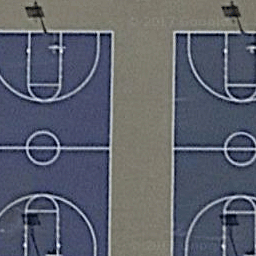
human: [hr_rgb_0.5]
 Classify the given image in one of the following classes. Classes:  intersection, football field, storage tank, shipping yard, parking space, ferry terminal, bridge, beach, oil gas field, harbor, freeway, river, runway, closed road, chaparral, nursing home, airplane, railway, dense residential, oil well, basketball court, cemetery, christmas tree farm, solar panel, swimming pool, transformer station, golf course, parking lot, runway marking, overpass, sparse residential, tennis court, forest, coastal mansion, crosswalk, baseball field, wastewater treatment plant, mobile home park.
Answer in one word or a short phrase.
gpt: basketball court